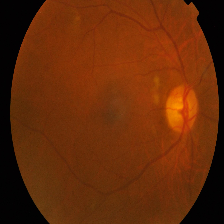
Diabetic retinopathy grade: Proliferative DR